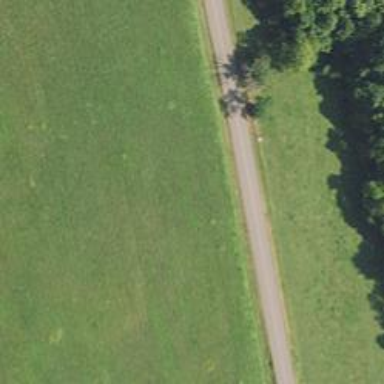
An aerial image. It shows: Secondary road.